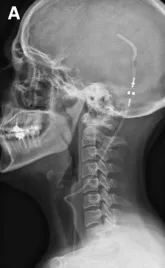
(A) Lateral x-ray showing the ventriculoperitoneal shunt.
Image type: radiology (x_ray)